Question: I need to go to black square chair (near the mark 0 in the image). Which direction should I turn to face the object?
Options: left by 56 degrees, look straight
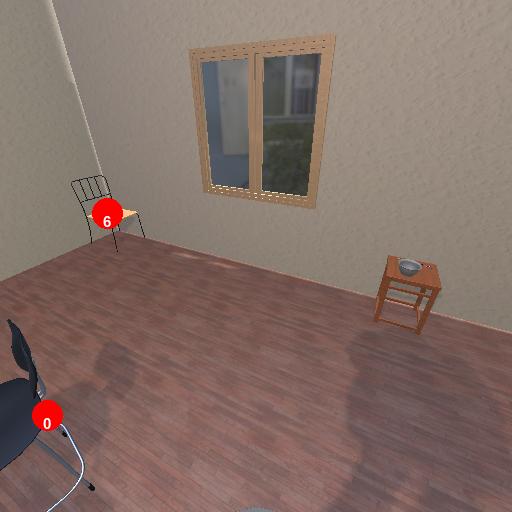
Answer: left by 56 degrees